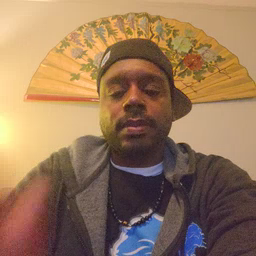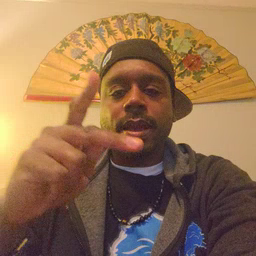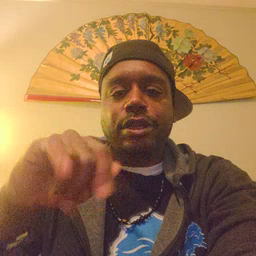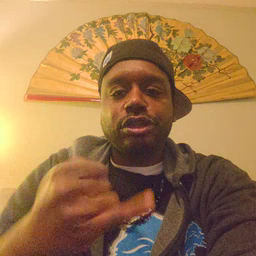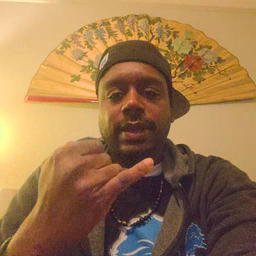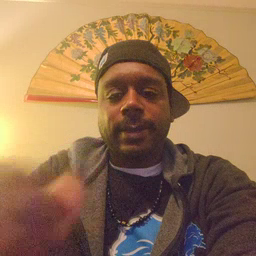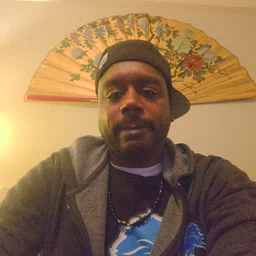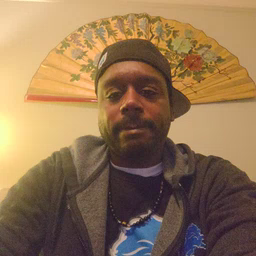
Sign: pajamas